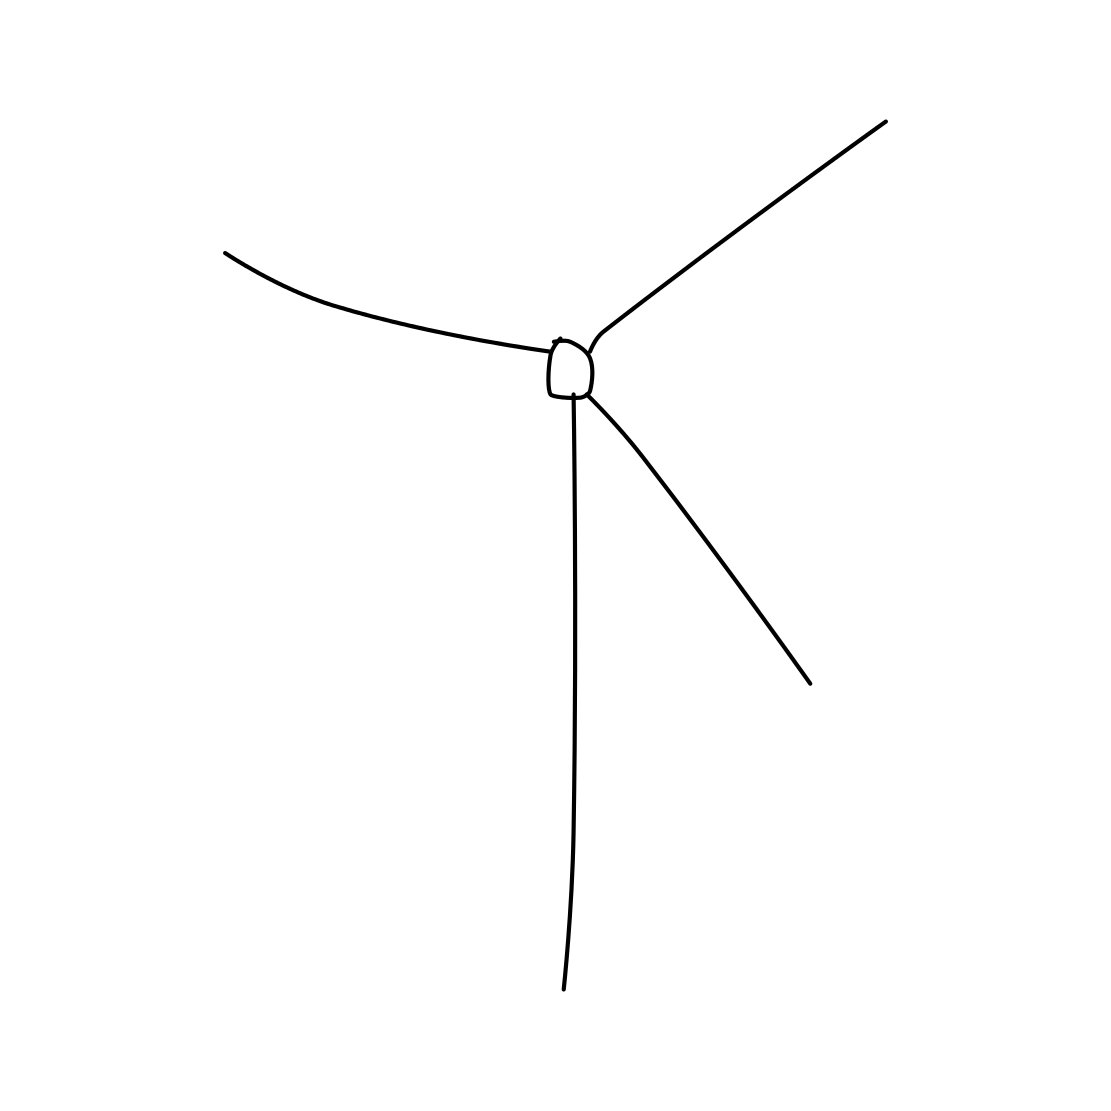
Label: windmill